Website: walmart
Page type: customer-info-address
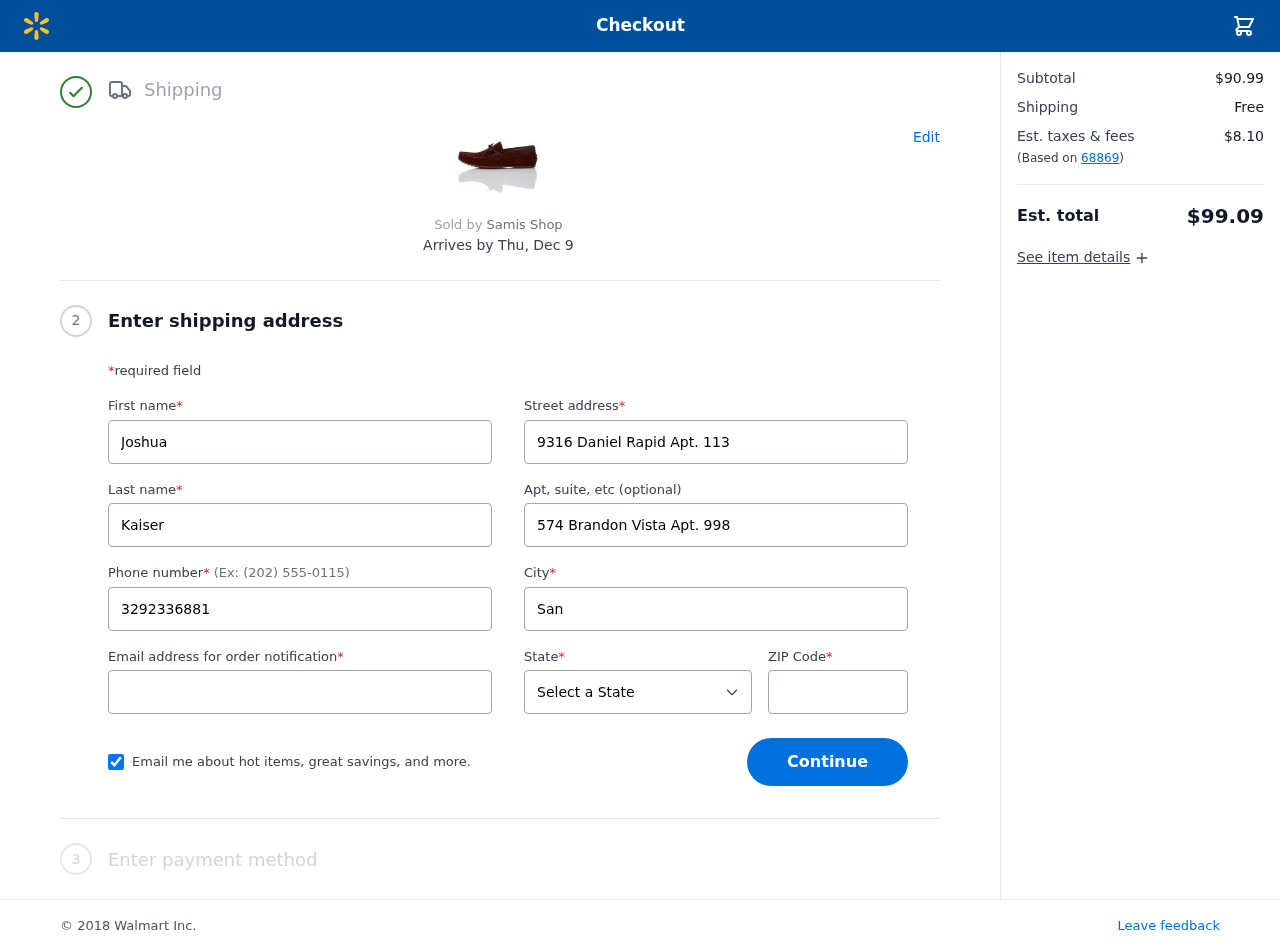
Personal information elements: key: PII_CITY
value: Sandovalshire
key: PII_EMAIL
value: joshua_kaiser@hotmail.com
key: PII_FIRSTNAME
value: Joshua
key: PII_LASTNAME
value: Kaiser
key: PII_PHONE
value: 3292336881
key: PII_POSTCODE
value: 68869
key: PII_STATE
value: Georgia
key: PII_STREET
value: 9316 Daniel Rapid Apt. 113
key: PII_STREET2
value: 574 Brandon Vista Apt. 998
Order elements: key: ORDER_DELIVERY_DATE
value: Thu, Dec 9
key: ORDER_SUBTOTAL
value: $90.99
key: ORDER_SHIPPING_COST
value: Free
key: ORDER_TAX
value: $8.10
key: ORDER_TOTAL
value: $99.09